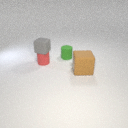
small red rubber cylinder in front of small green rubber cylinder